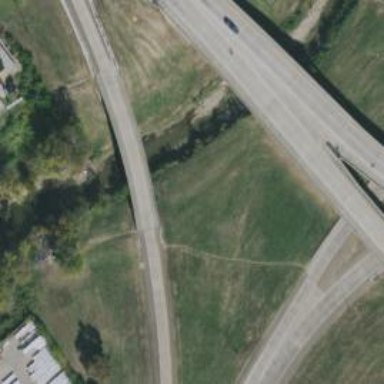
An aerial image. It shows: Trunk_link highway on bridge.